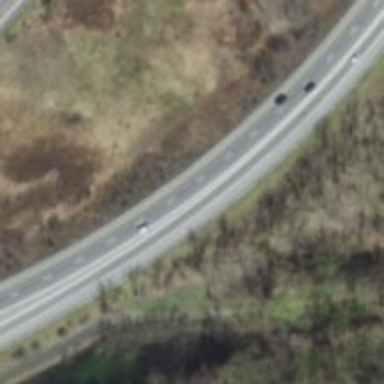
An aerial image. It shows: Trunk highway with expressway features.